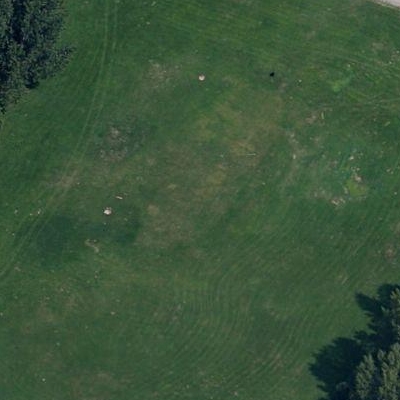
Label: aGrass